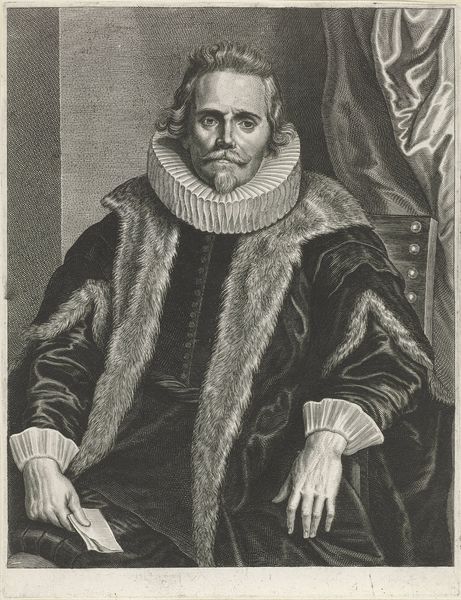
Titel: Portret van Jacques le Roy
Künstler: Adriaen Lommelin
Standort: Amsterdam
Institution: Rijksmuseum
Schlagwörter: chair, curtain, hands, white, belt, black, collar, face, hair, nose, old, painting, portrait, sitting, wall, hand, man, roman, ear, folded, head, netherlands, baroque, eyes, prince, winter, paper, black and white, coat, fur, mouth, buttons, beard, french, jacket, letter, victorian, vest, italian, detail, engraving, fingers, waistcoat, dutch, wool, forehead, page, shirt, lord, goatee, ruffles, mustache, sleeves, hairs, ruff, handsome, breeches, enlightenment, cuffs, d, veins, note, luxury, knuckles, worried, coif, asdasd, gotee, curatins, ruffled, slevees, shakespeare collar, lpportrait